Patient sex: F
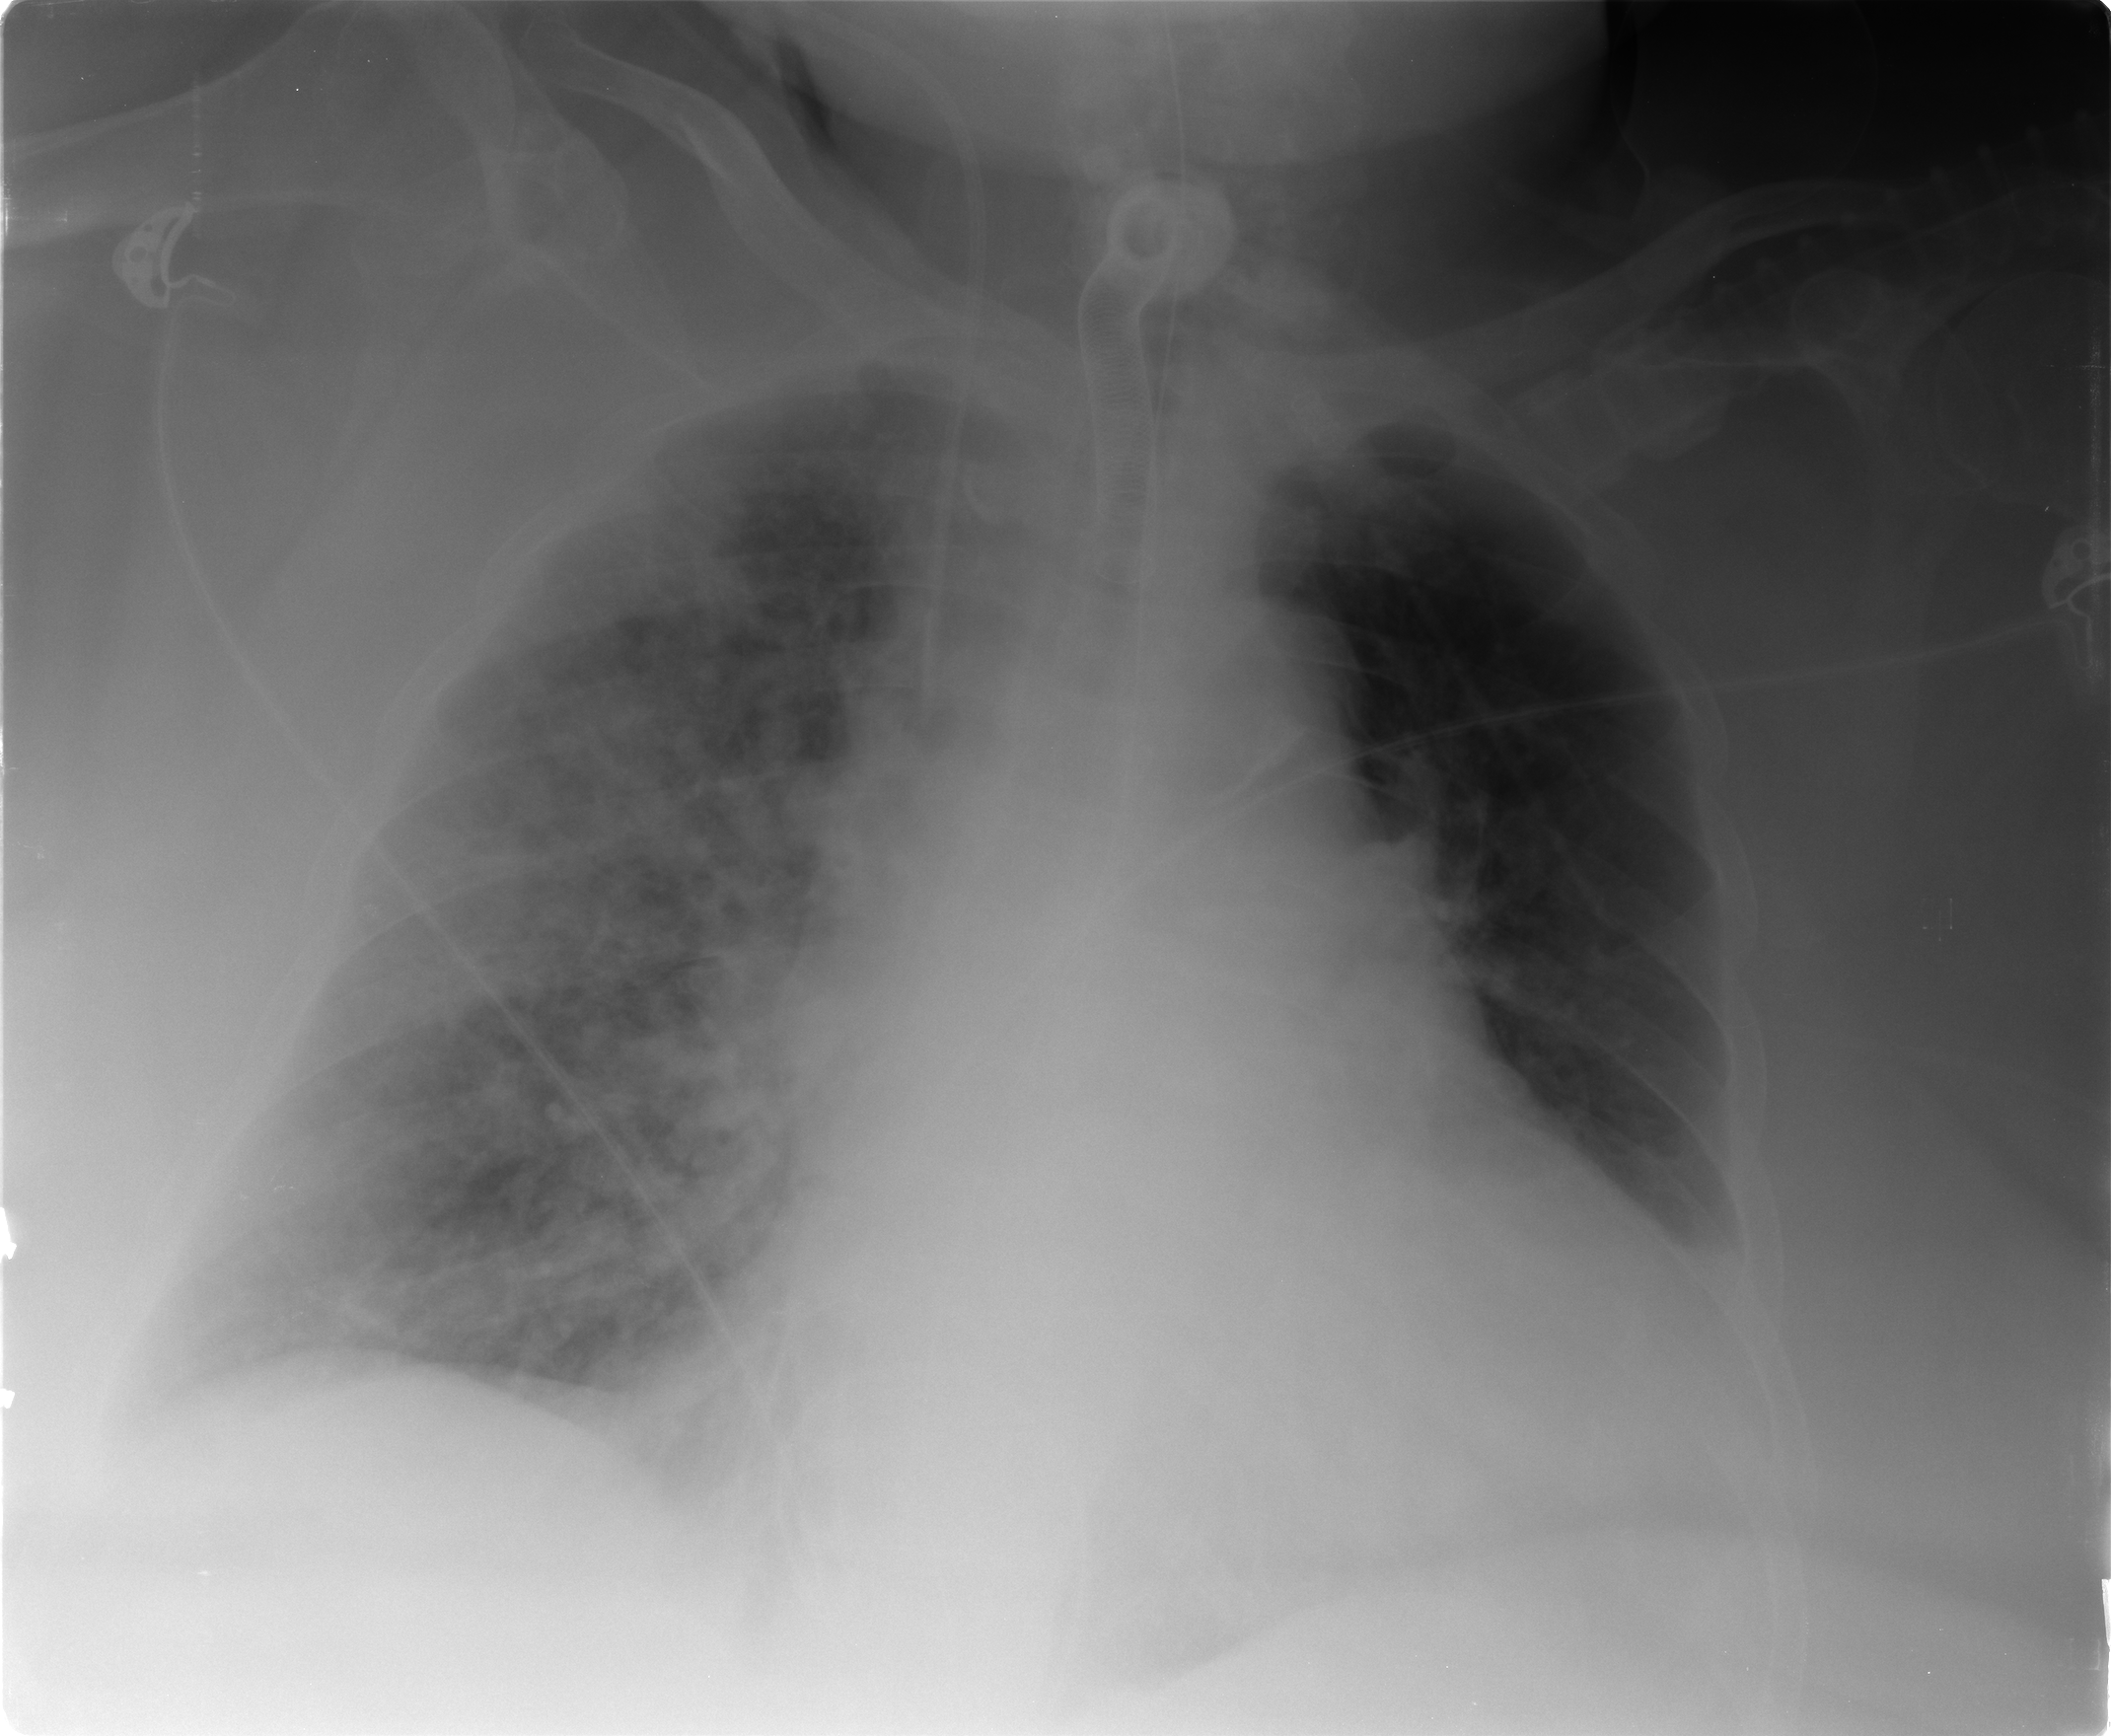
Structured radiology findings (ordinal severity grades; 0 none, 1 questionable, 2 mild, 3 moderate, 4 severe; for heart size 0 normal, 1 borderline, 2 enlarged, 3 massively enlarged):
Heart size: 3
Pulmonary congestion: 2
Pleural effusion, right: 0
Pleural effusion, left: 1
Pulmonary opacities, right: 3
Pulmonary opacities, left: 0
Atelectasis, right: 3
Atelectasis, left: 0